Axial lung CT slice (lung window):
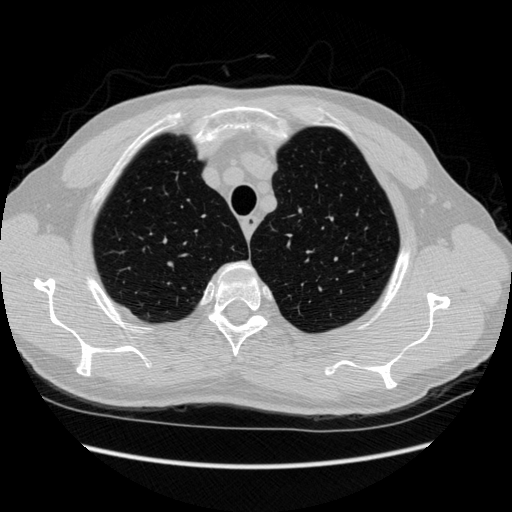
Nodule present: no